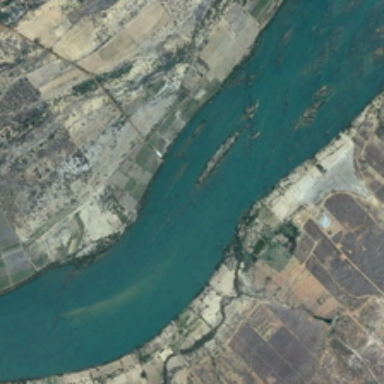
A crooked river flows through a large area .